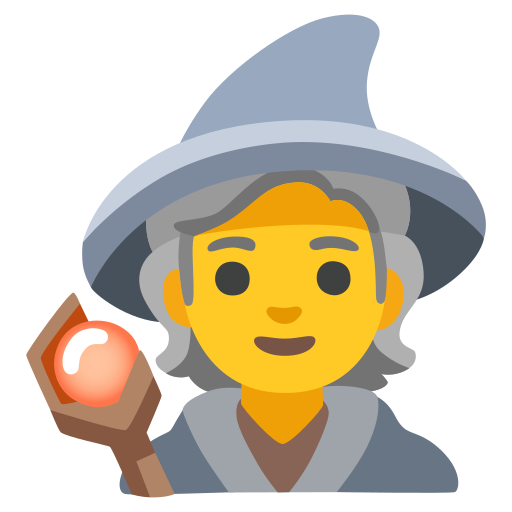
Emoji: 🧙